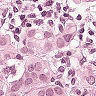
Metastatic tissue present: yes